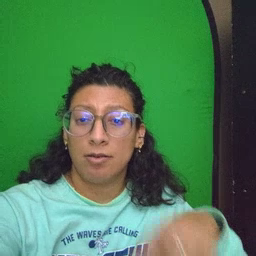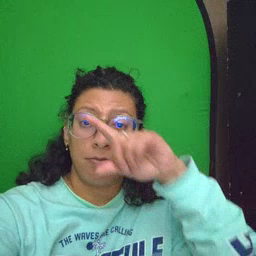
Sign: because